Question: I have the following type of plot and want to keep each strip text above the individual facet box as a "title" of sorts yet not have the default grey background and black border around the 'strip.background'. I color it white which is close to what I want but would like the bottom edge of the 'strip.background' or top edge of 'panel.border' to be black.

'''
library(ggplot2)
ggplot(mtcars, aes(mpg, hp)) + geom_point() +
facet_wrap(~carb, ncol = 3) + theme_bw() +
theme(panel.grid.major = element_blank(),
panel.grid.minor = element_blank(),
strip.background = element_rect(colour="white", fill="white"),
panel.border = element_rect(colour = "black"))
'''
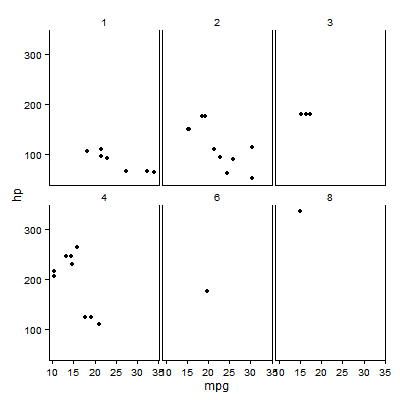
Answer: If you set 'element_blank()' for 'strip.background' and keep 'element_rect(colour="black", fill = NA)' for 'panel.border' then top edge of 'panel.border' will be black.
As pointed out by @adrien, for 'panel.background' fill should be set to NA to avoid covering of points (already set as default for 'theme_bw()').
'''
ggplot(mtcars, aes(mpg, hp)) + geom_point() +
facet_wrap(~carb, ncol = 3) + theme_bw() +
theme(panel.grid.major = element_blank(),
panel.grid.minor = element_blank(),
strip.background = element_blank(),
panel.border = element_rect(colour = "black", fill = NA))
'''